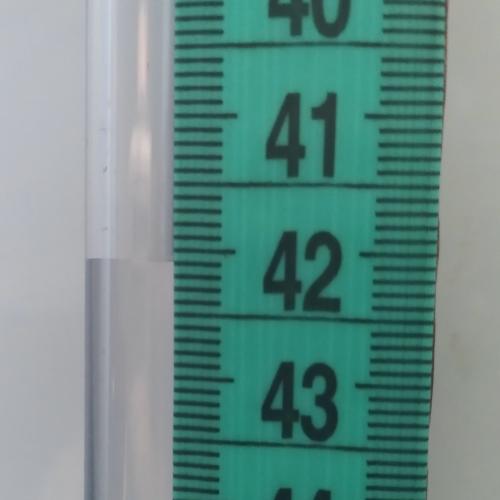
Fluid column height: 42.1 cm